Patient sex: M
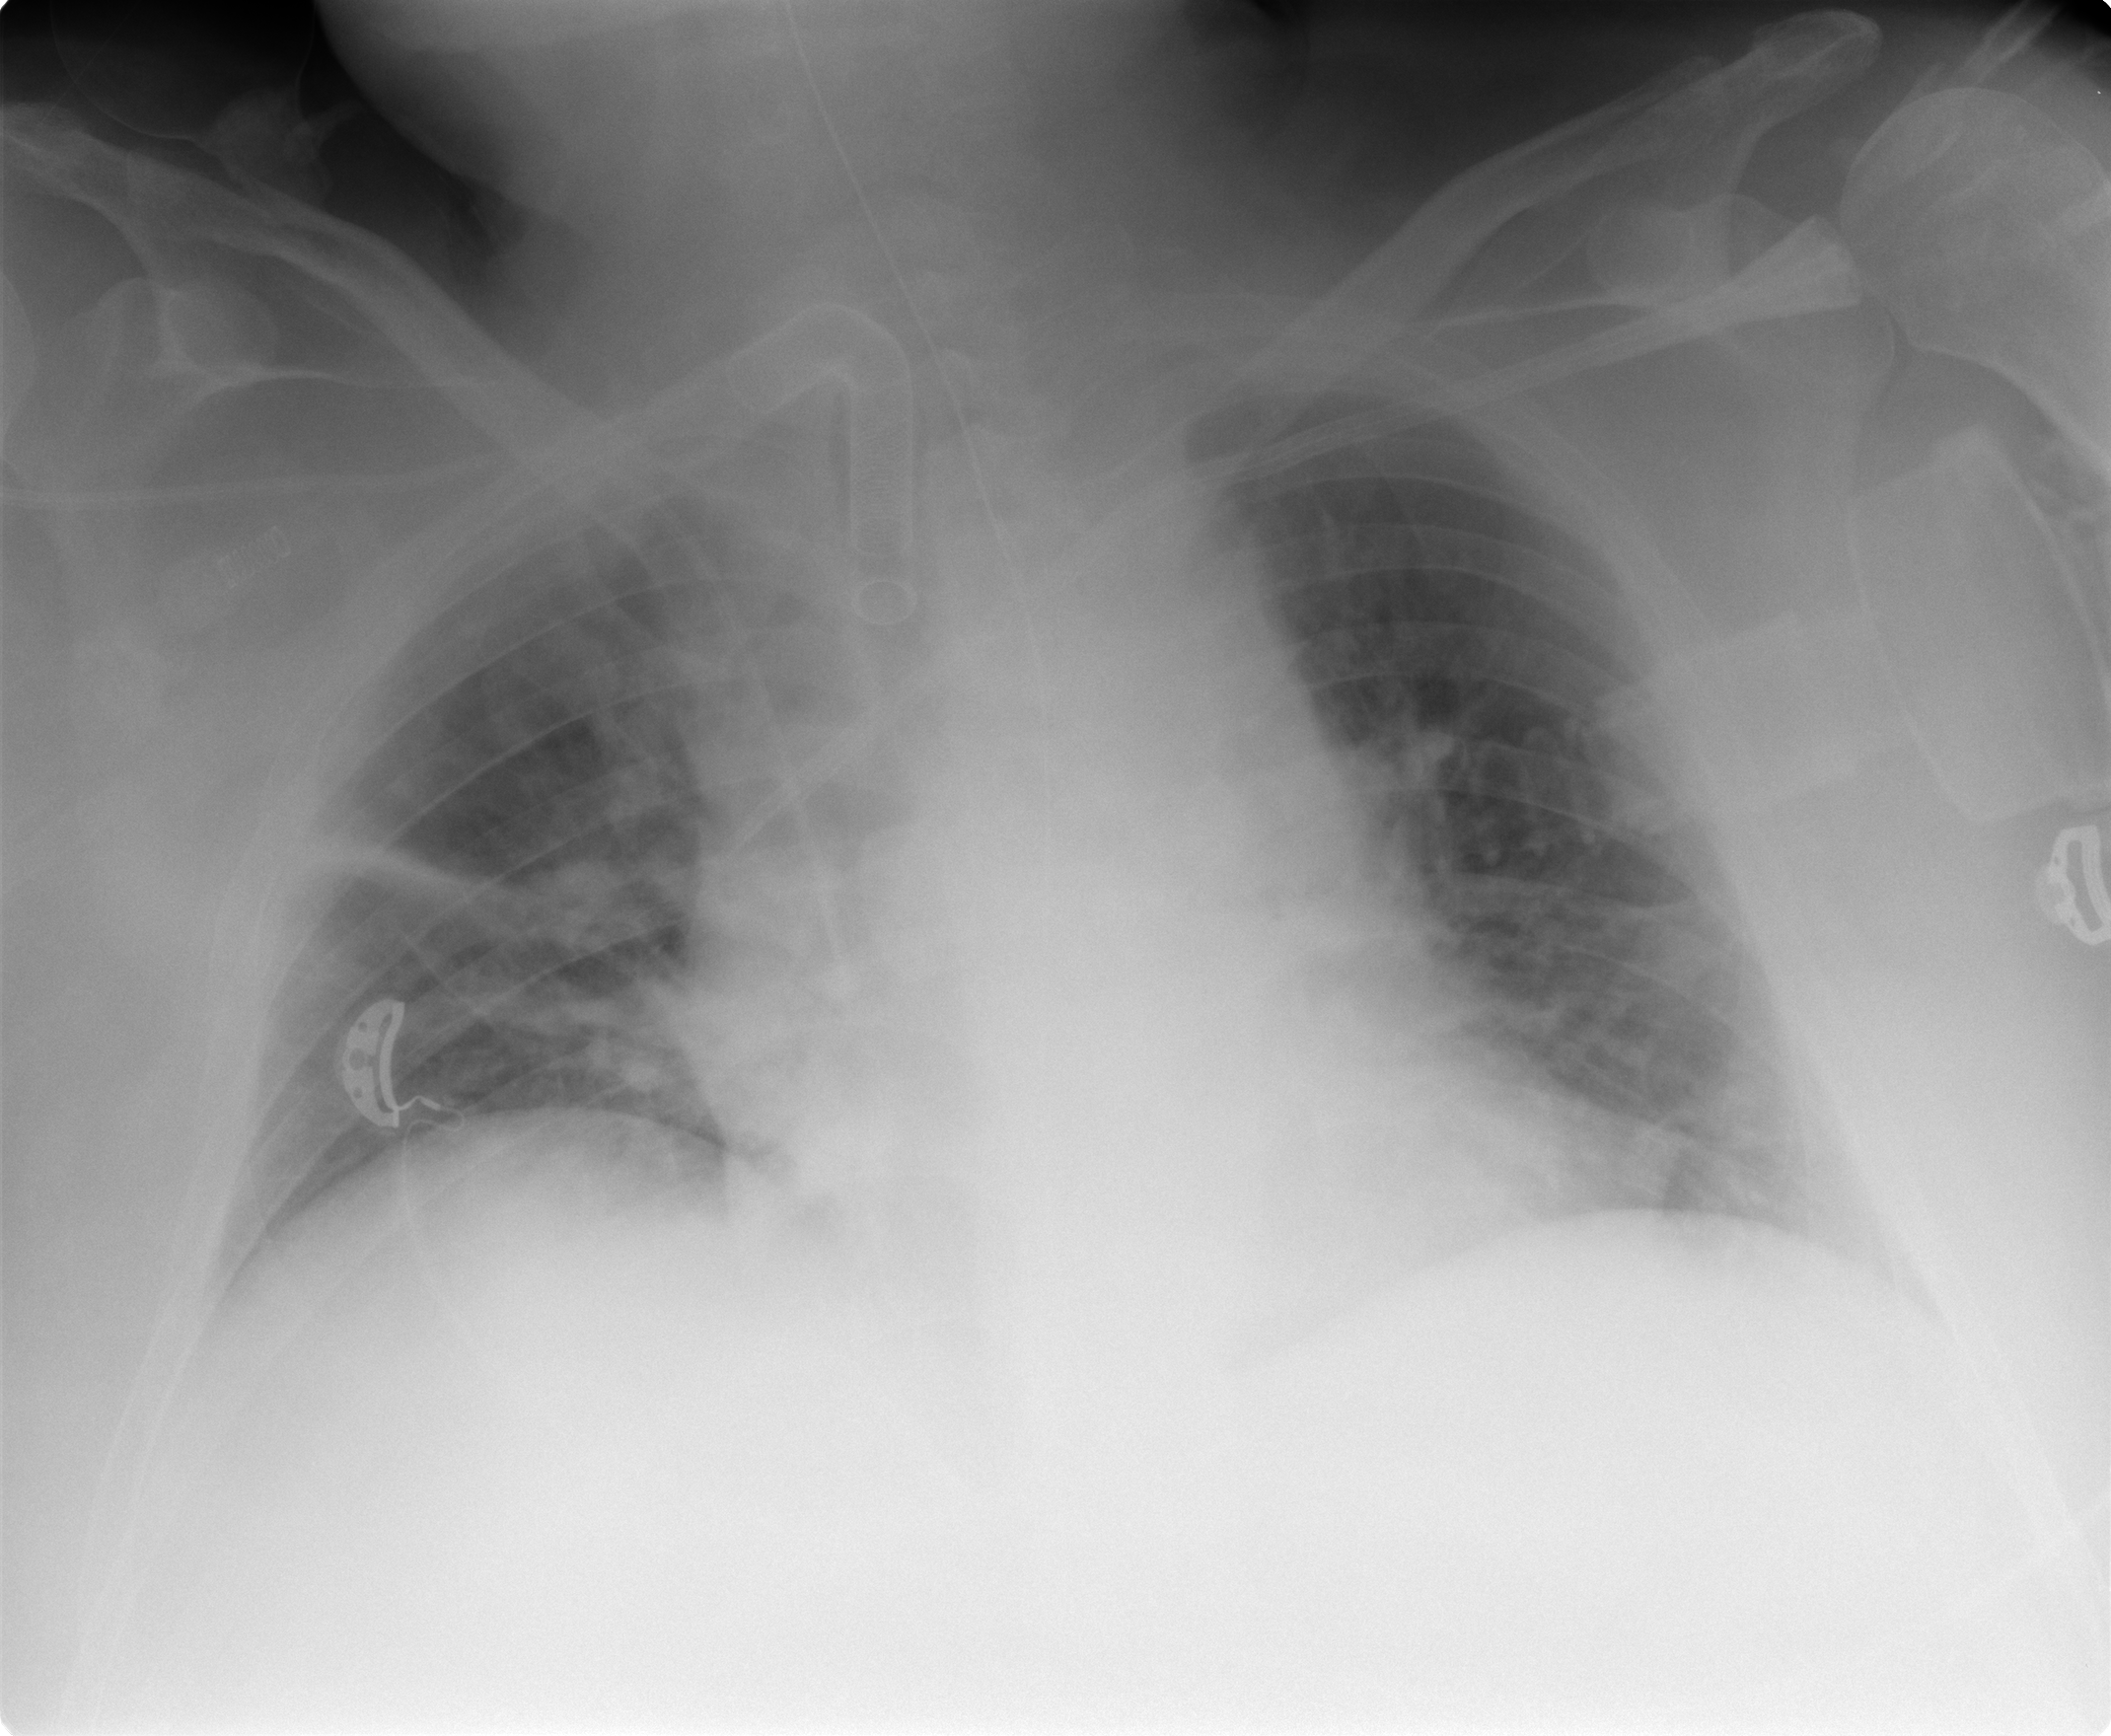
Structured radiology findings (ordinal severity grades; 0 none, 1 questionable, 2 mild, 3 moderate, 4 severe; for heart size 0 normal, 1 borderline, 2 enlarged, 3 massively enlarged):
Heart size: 2
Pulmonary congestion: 2
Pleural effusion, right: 0
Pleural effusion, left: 1
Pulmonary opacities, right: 1
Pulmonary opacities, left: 0
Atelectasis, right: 2
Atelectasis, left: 2